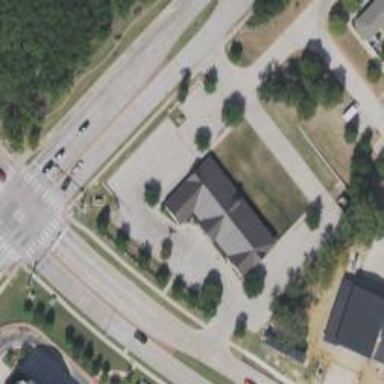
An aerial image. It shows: Healthcare clinic.